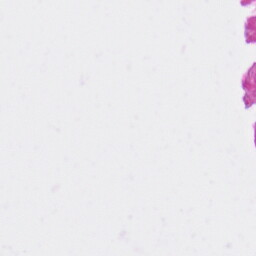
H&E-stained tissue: Skin